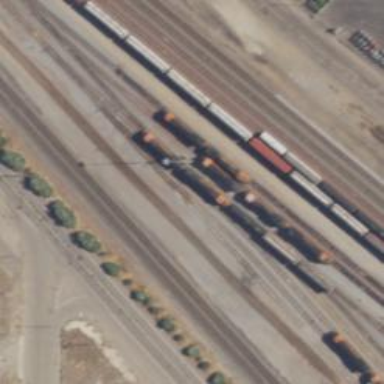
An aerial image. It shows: Railway yard used for servicing trains.